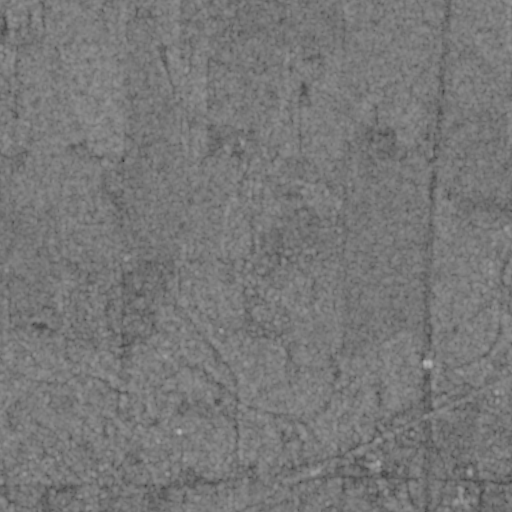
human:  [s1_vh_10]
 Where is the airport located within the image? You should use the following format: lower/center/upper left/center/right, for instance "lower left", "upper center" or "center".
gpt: The airport is located in the lower left of the image.
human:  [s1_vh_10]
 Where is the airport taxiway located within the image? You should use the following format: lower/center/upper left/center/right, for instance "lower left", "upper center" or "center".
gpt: The airport taxiway is located in the lower left of the image.
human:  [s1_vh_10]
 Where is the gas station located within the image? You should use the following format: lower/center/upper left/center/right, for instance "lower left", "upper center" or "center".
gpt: The gas station is located in the lower right of the image.
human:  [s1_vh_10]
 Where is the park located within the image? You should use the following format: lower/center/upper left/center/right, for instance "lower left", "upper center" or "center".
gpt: The park is located in the lower of the image.
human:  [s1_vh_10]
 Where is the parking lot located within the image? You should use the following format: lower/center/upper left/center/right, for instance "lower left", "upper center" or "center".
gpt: The parking lot is located in the lower left of the image.
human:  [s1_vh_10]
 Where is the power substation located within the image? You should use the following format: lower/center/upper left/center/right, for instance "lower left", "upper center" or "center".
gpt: The power substation is located in the upper left of the image.
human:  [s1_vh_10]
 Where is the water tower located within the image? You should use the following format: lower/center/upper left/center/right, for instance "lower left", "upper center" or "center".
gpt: The water tower is located in the lower right of the image.
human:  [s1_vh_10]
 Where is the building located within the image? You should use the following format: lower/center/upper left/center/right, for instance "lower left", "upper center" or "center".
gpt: The building is located in the lower of the image.
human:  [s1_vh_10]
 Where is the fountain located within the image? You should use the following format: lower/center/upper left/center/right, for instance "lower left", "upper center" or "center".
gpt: The fountain is located in the lower left of the image.
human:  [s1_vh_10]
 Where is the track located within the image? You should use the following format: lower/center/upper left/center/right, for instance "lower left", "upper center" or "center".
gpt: There is no track in the image.

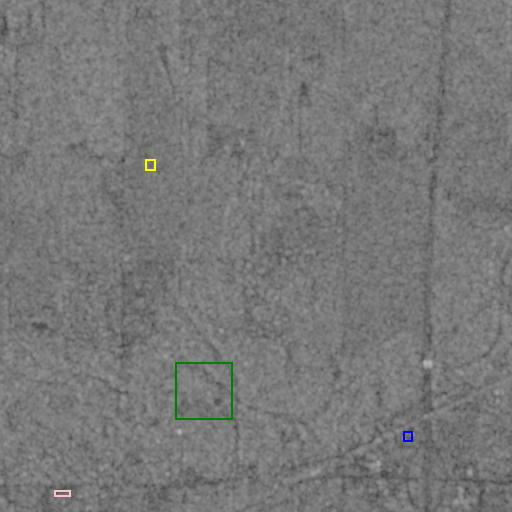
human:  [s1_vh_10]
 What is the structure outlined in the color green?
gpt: The structure outlined in green is a park.
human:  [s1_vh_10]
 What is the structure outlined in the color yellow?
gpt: The structure outlined in yellow is a power substation.
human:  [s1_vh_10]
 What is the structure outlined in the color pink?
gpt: The structure outlined in pink is a building.
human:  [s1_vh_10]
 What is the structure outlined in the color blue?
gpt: The structure outlined in blue is a building.
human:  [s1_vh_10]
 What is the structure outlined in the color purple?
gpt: There is no purple outline.